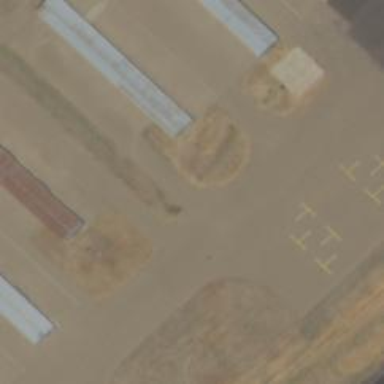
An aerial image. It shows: Image of taxiway at airport.